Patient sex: M
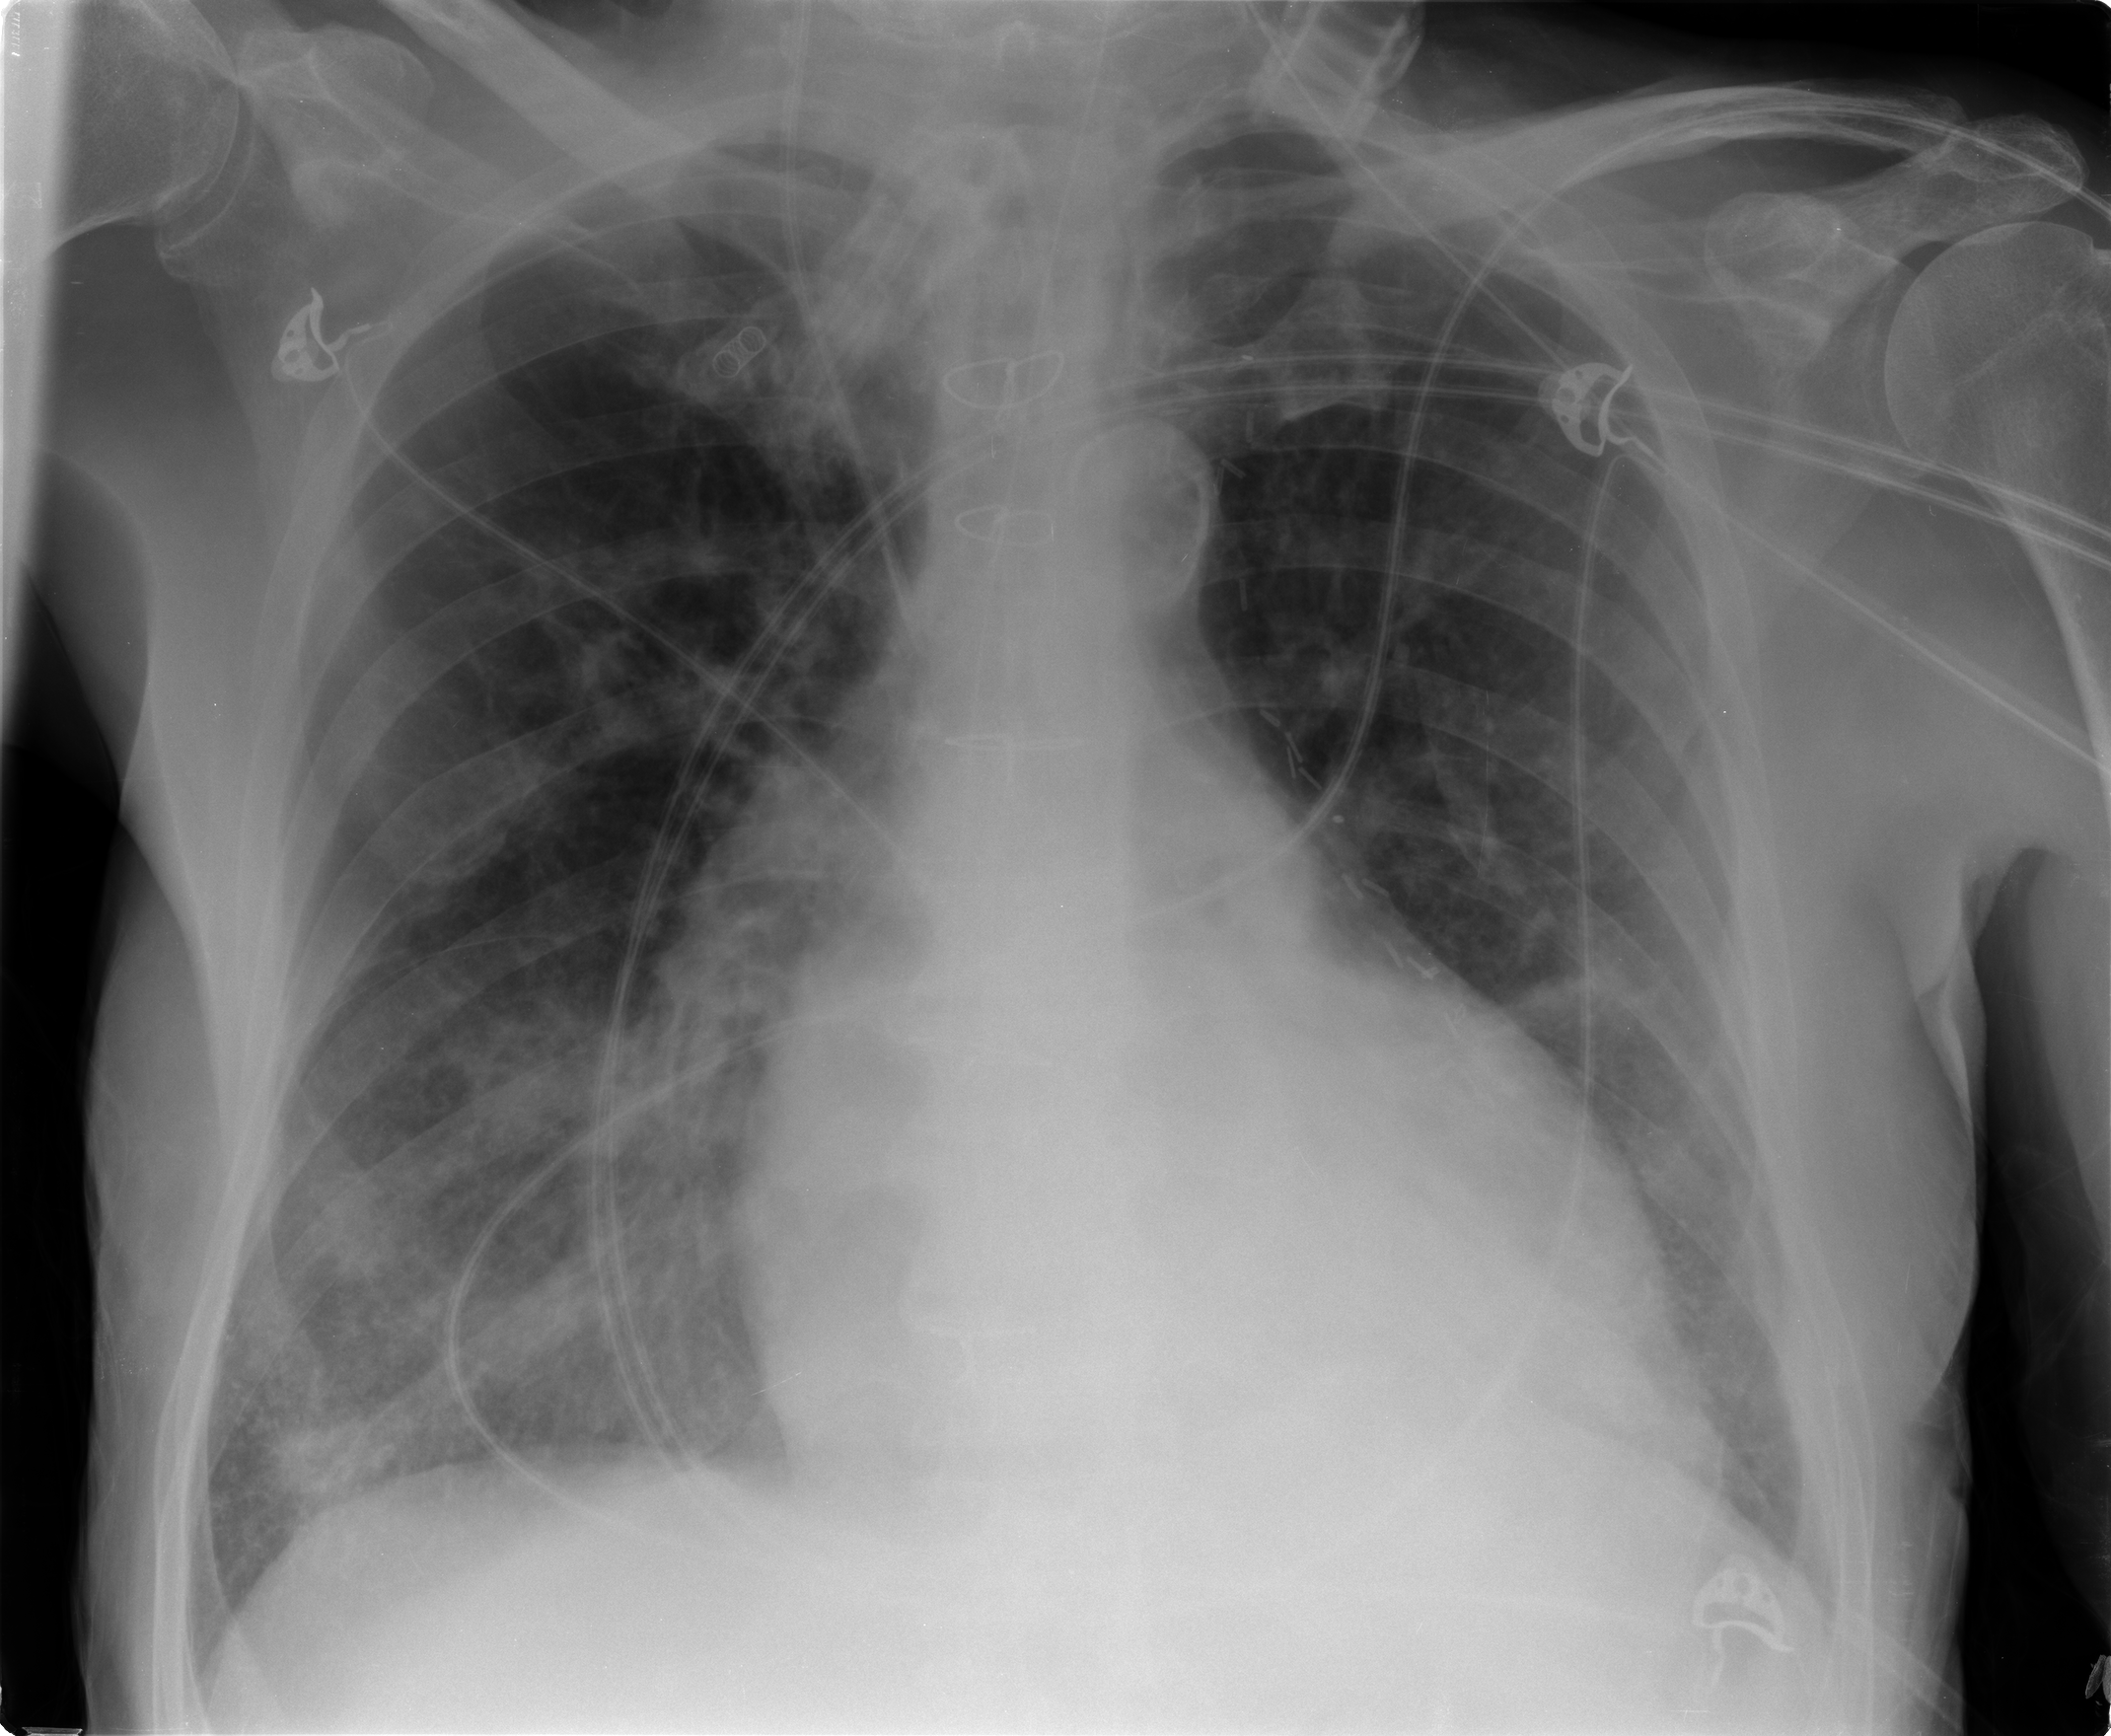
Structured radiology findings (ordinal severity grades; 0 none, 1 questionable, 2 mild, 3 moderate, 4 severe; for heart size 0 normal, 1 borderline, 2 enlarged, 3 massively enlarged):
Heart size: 2
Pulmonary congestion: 2
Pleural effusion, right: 0
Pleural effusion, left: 0
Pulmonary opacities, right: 2
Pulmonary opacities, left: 2
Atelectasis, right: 2
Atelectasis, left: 2